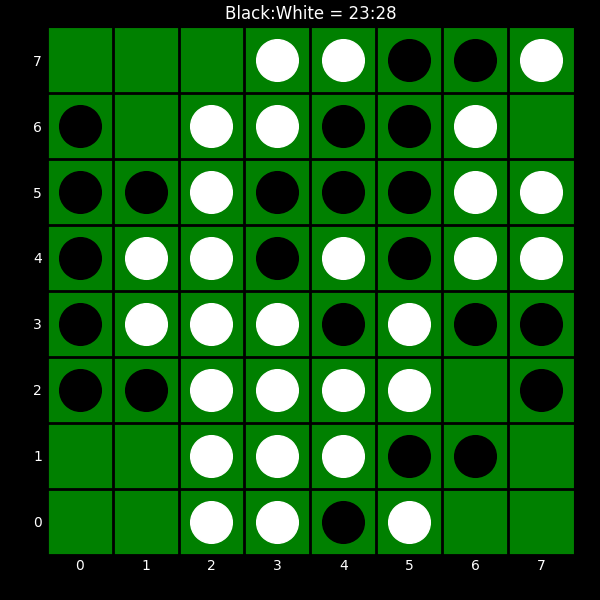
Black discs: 23
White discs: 28